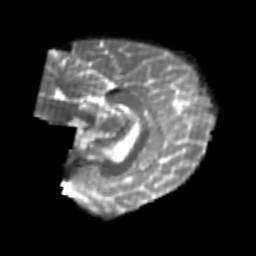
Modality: T2w
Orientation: sagittal
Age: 22
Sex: male
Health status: healthy
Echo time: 0.074 s